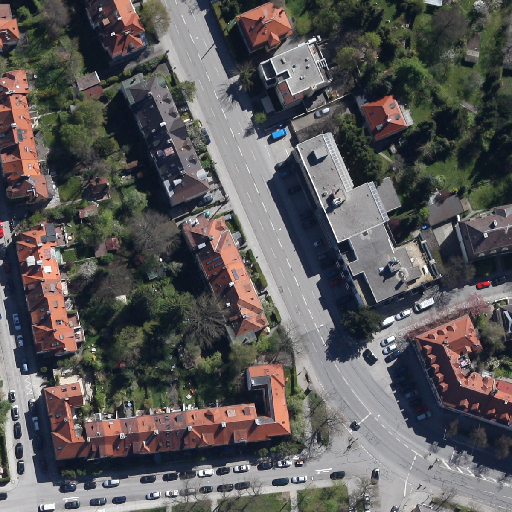
Referring expression: vehicle